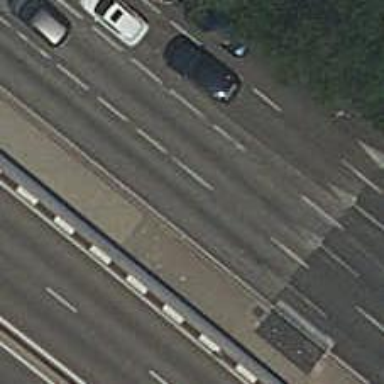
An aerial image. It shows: Tunnel with steps on the road.